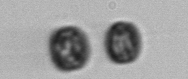
Label: Thalassiosira